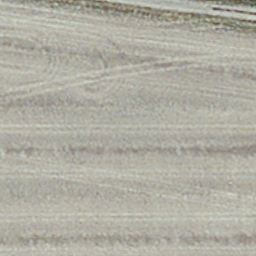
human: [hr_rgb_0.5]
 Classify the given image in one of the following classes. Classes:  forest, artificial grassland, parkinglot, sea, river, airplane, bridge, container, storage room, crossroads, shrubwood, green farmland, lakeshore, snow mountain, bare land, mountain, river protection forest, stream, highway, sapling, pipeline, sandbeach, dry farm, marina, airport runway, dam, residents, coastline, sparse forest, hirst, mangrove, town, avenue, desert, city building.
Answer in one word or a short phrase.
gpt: dry farm